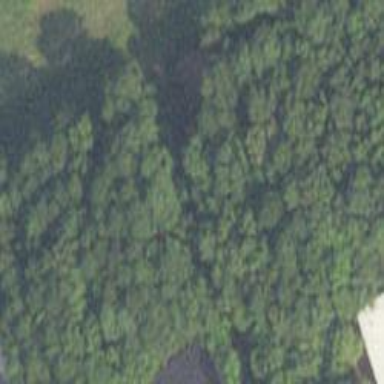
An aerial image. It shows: Beautiful woodland area.